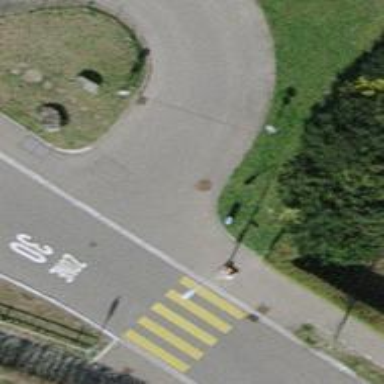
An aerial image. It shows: Unmarked crossing with traffic calming table on the road.